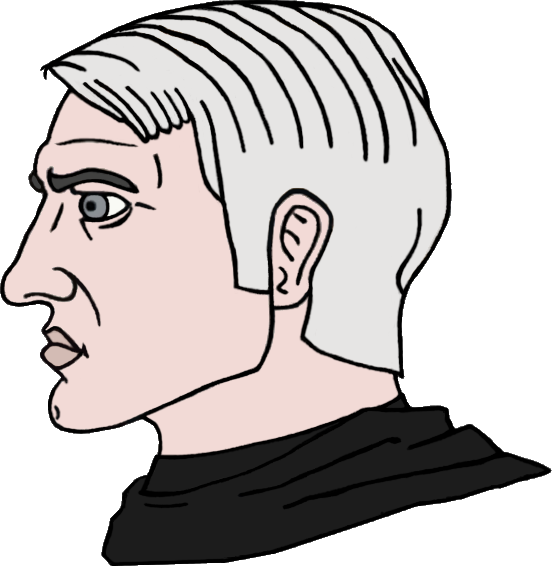
Label: 4_Yes_Chad